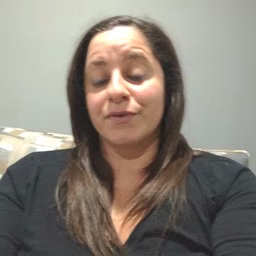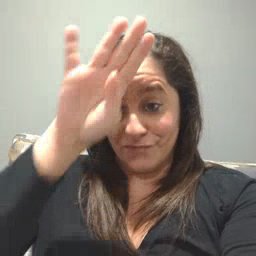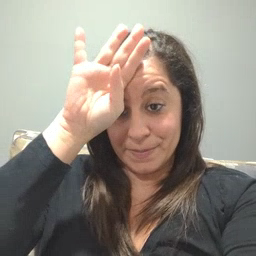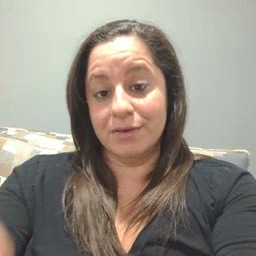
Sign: fireman